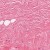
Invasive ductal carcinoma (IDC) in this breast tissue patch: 0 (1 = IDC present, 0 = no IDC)